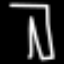
Label: pants